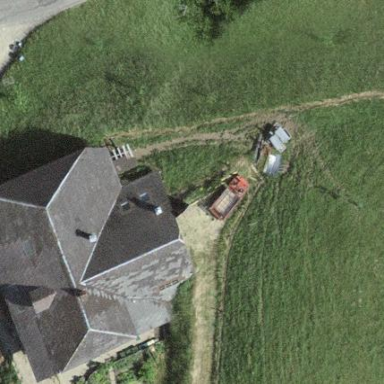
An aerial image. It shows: Farm building.